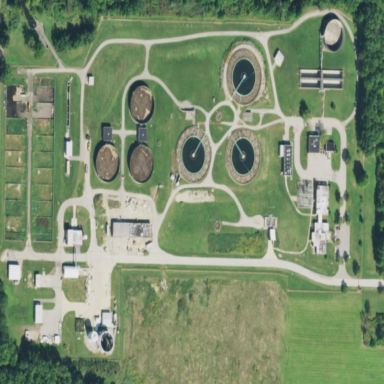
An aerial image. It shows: View of wastewater plant.